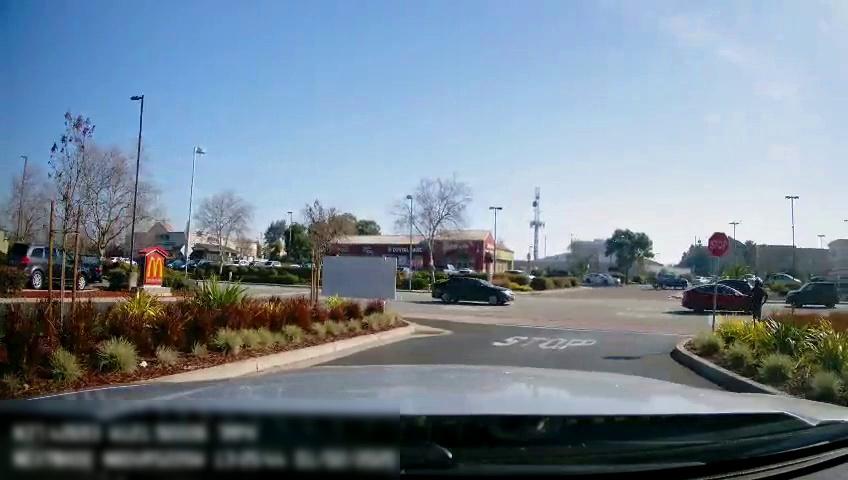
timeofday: Day
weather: Sunny
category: Drivable Space
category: Vehicles | Car
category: Vehicles | Car
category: Vehicles | Car
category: Vehicles | Truck
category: Vehicles | SUV
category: Pedestrians
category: Vehicles | Car
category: Vehicles | Car
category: Vehicles | SUV
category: Traffic | Signs